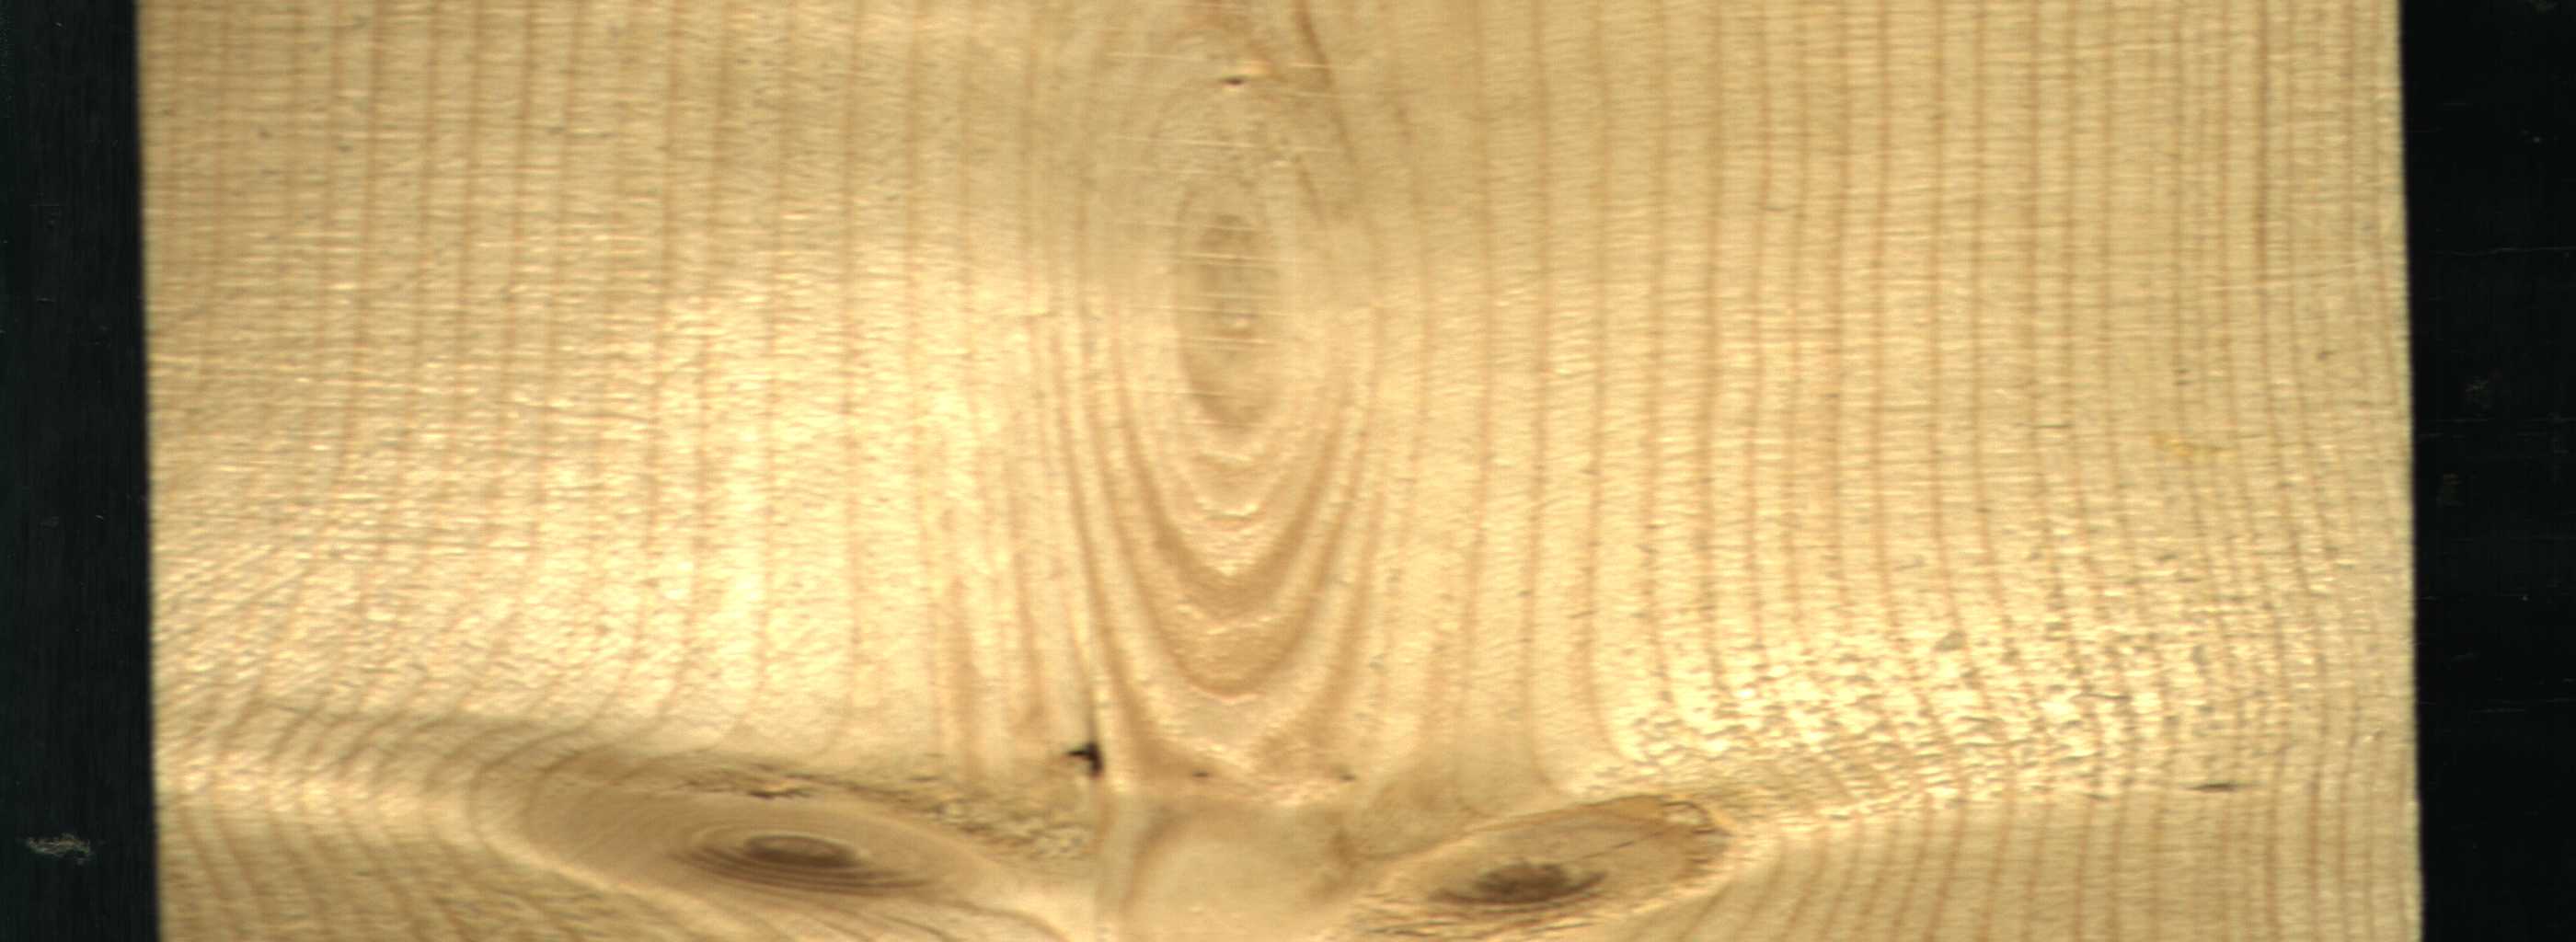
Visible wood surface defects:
Dead_Knot
Live_Knot
Live_Knot